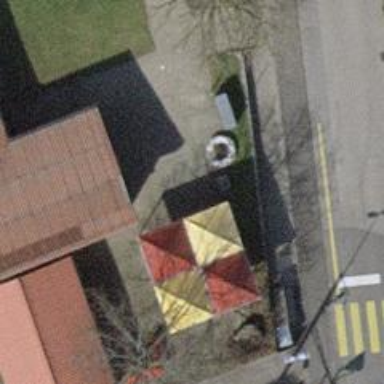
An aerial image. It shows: BBQ amenity.